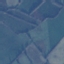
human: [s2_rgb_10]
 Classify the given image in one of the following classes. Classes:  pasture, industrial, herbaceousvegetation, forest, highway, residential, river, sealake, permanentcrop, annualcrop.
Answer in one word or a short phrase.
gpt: Pasture